Field crop: tomato
Growth stage: 2
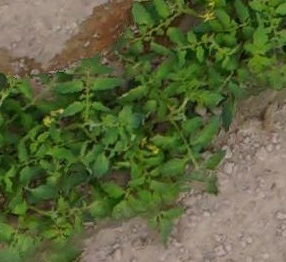
Species: tomato